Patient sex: M
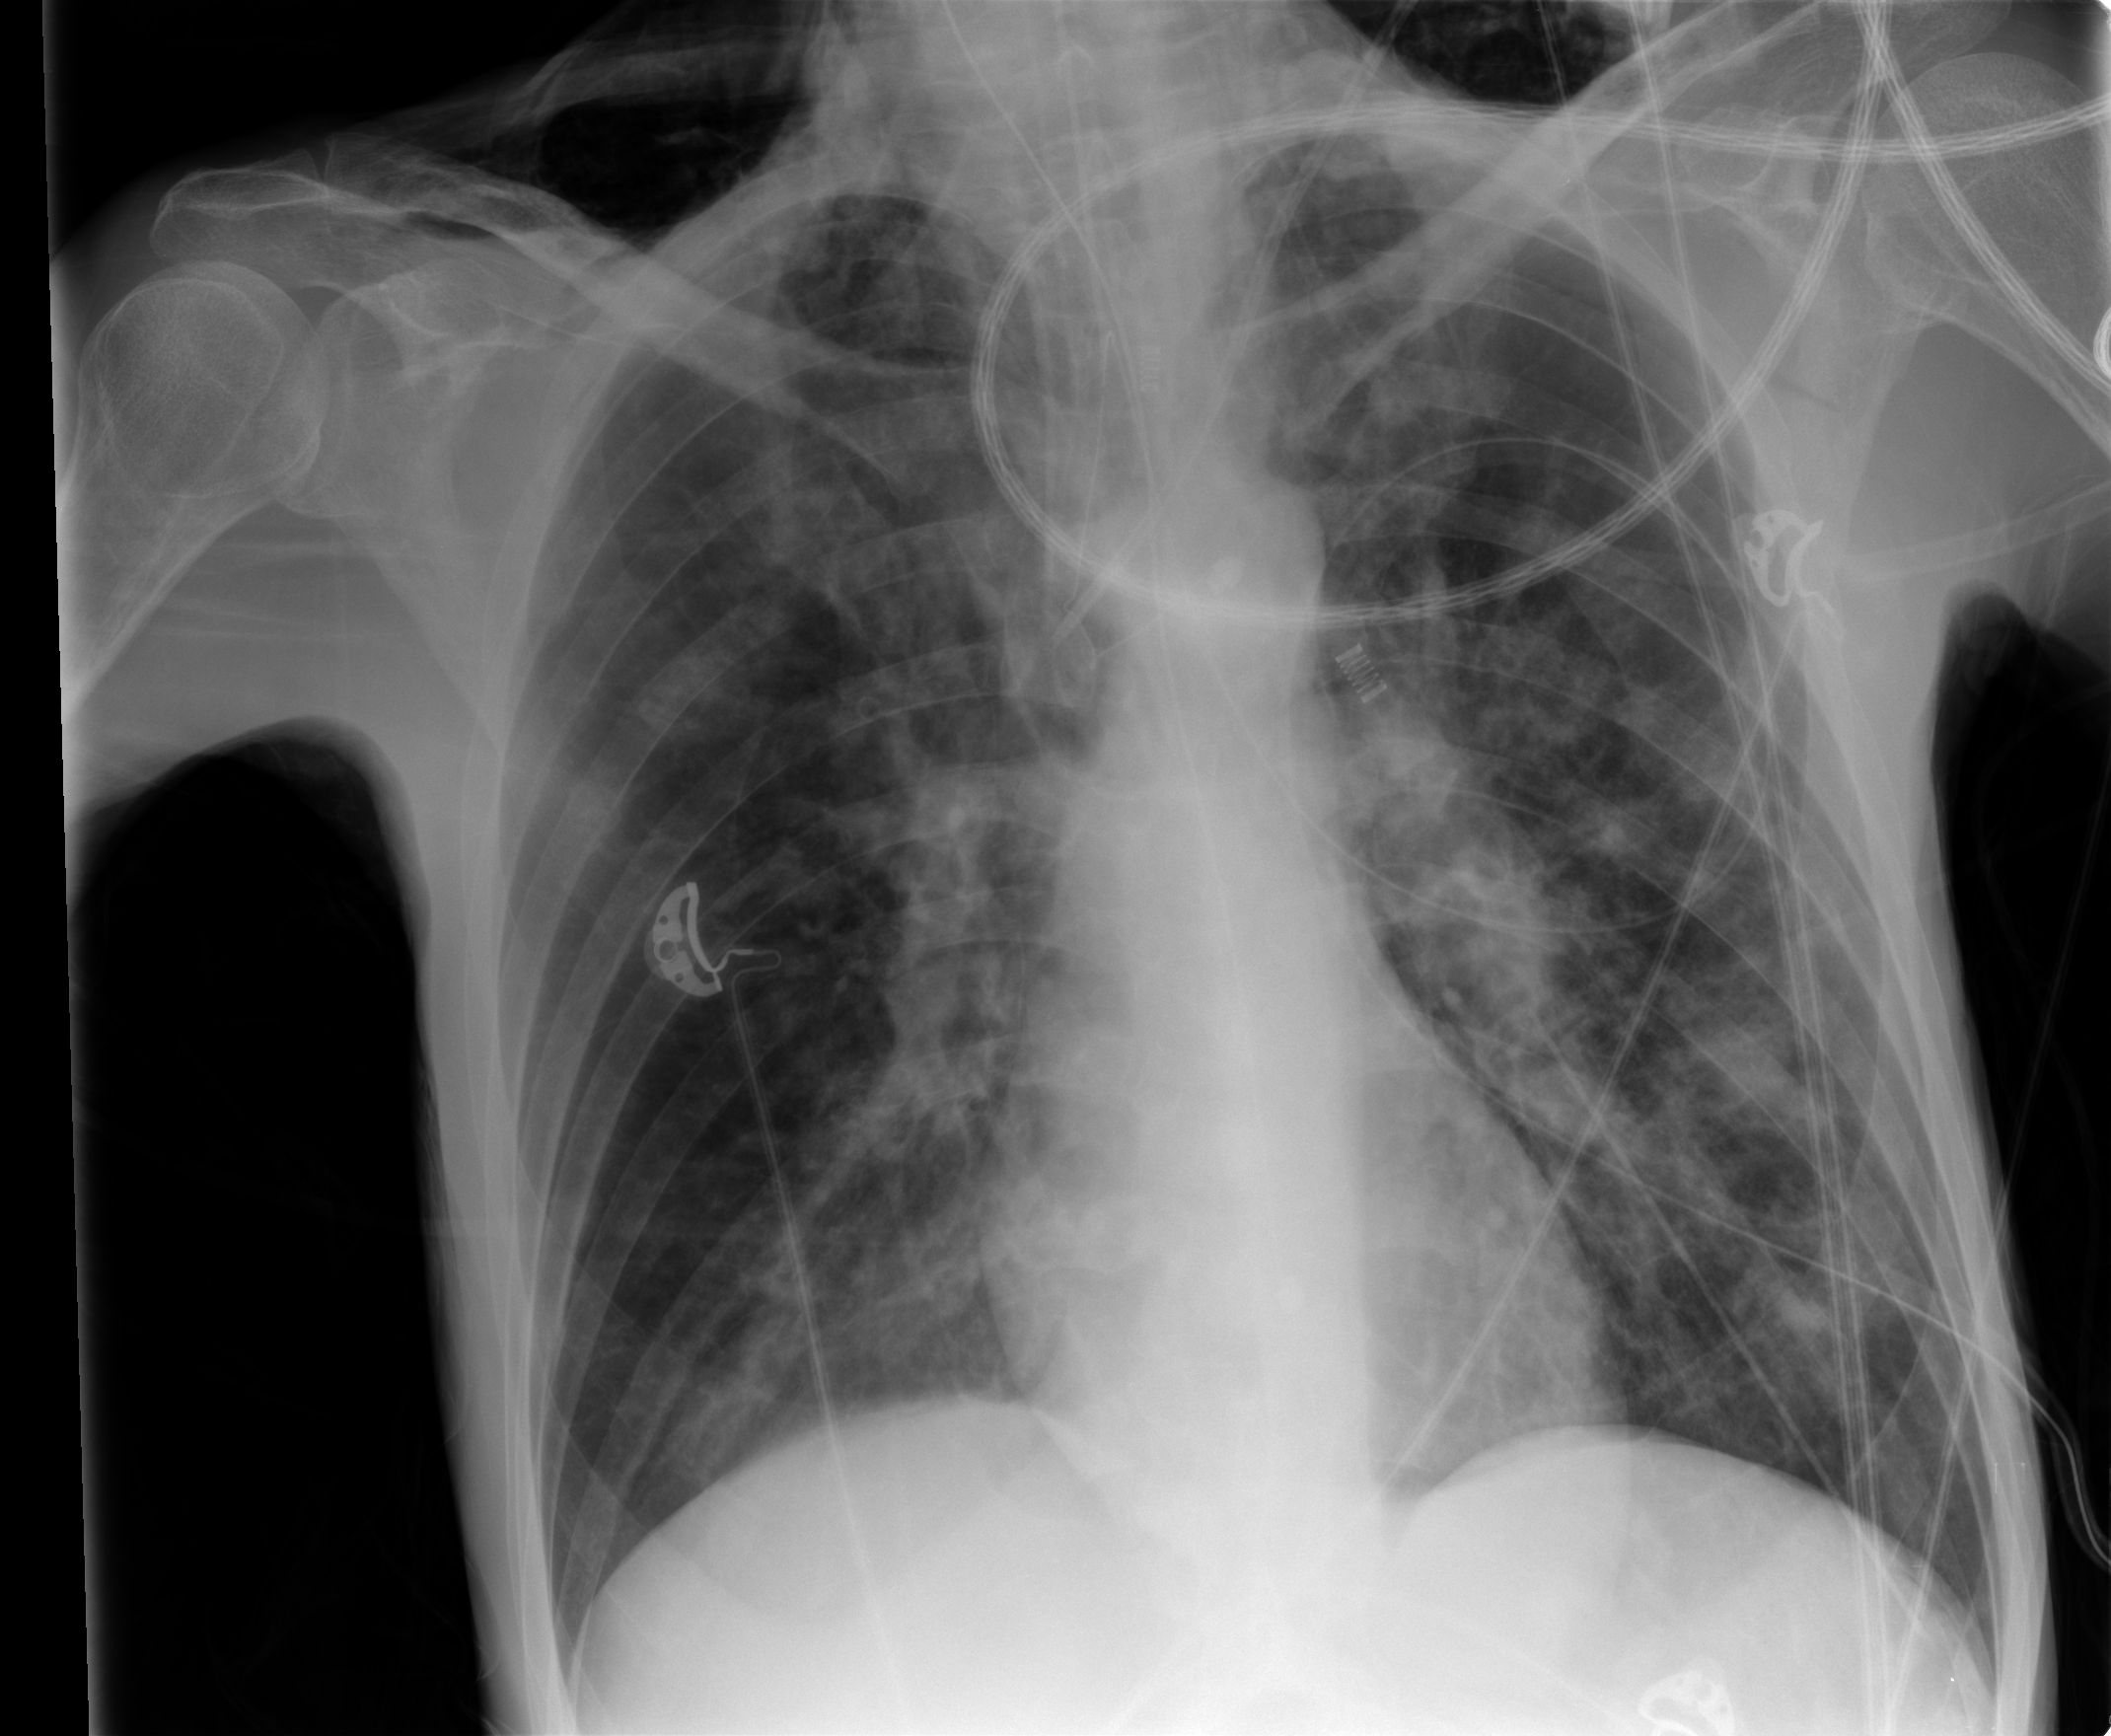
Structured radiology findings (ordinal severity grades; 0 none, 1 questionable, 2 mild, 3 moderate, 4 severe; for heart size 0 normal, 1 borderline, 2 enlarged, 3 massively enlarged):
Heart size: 0
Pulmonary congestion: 0
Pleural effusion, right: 0
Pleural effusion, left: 0
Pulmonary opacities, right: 2
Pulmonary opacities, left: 3
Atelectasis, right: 0
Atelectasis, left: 0